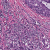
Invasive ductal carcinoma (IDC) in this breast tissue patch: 0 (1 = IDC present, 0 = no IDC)